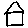
Label: house